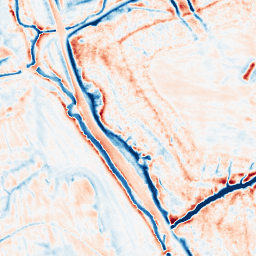
Category: edge_preserving
Decomposition family: anisotropic_diffusion
Decomposition parameters: iterations: 50
kappa: 10
gamma: 0.15
Upsampling method: bilinear
Upsampling parameters: scale: 8
Upsampling scale: 8